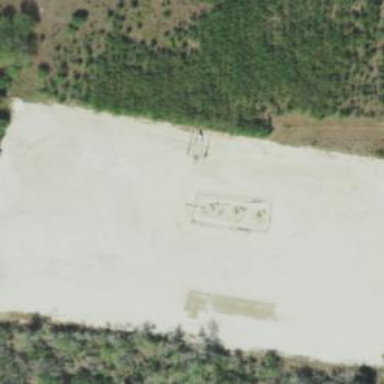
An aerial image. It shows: Petroleum well.